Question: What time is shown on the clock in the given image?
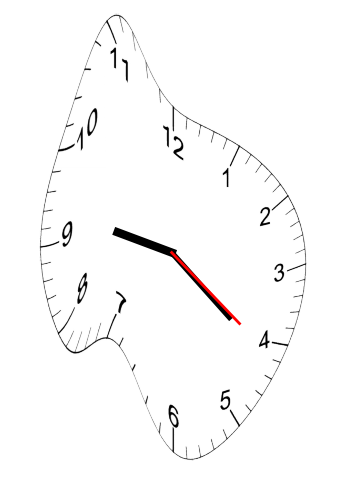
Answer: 09:21:21